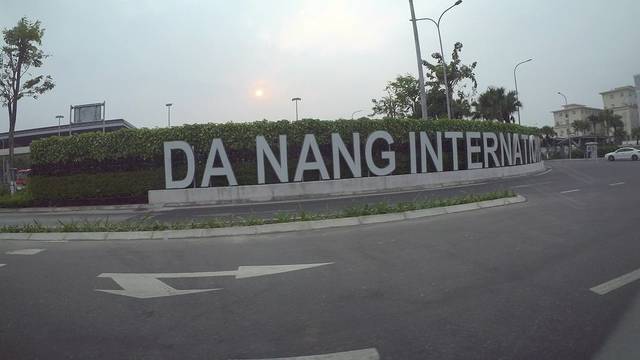
Region: Vietnam
Coordinates: 16.058, 108.204